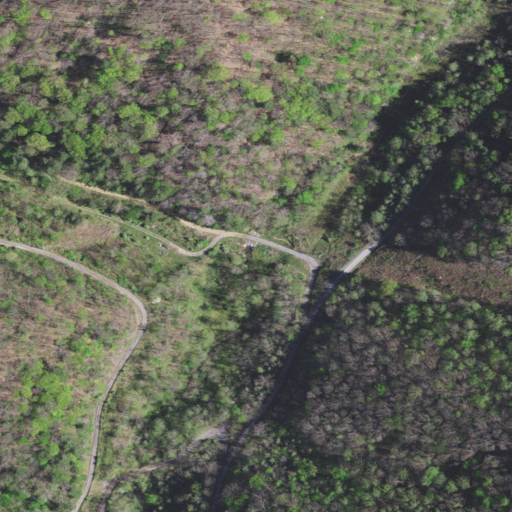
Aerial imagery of valley in Virginia named Trace Hollow containing deciduous forest, open development, low intensity development, and mixed forest